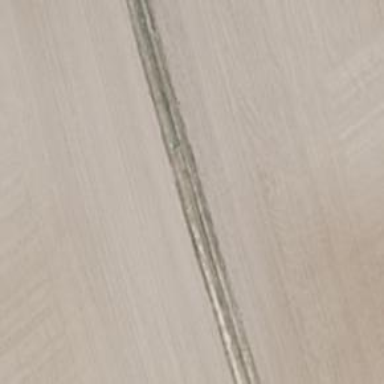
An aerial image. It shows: Track with grade 5 tracktype.